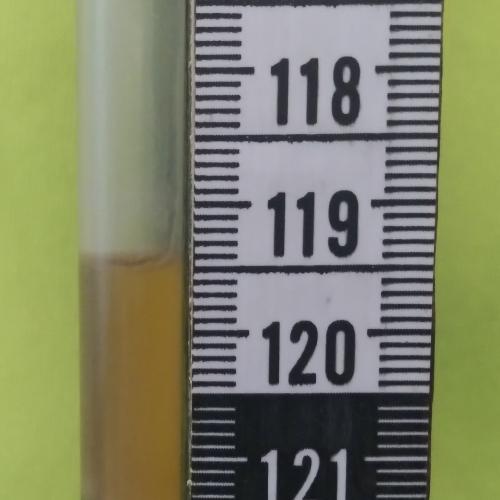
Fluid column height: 119.4 cm